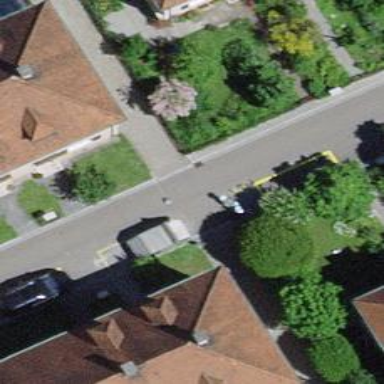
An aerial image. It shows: Residential road with asphalt surface and no sidewalk.